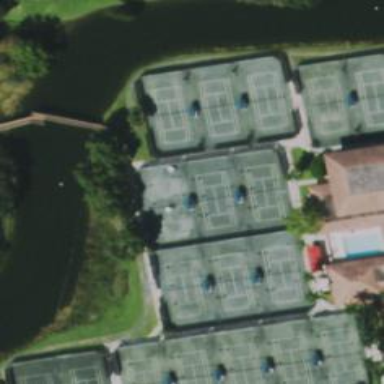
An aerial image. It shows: Tennis court on pitch.